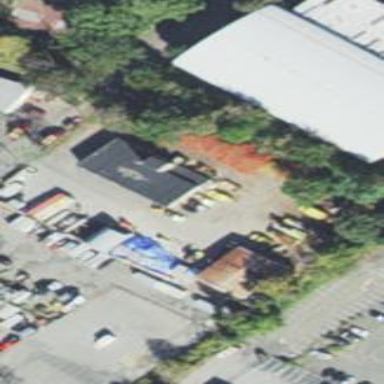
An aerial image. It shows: Industrial area used as landscaping supplies yard.